Aerial crown-view tile of a tropical tree (Barro Colorado Island, Panama), acquired 20240611:
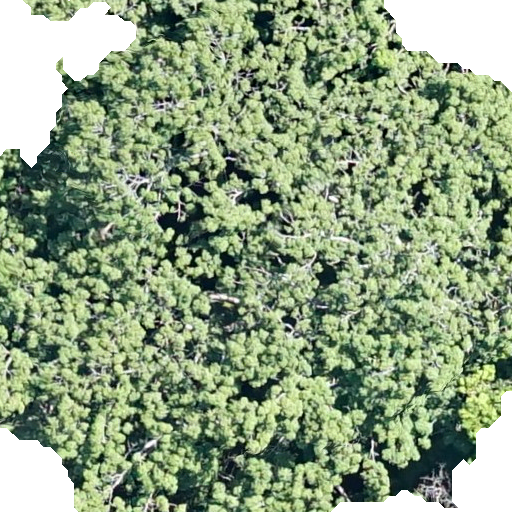
Species: Ceiba pentandra
GBIF accepted scientific name: Ceiba pentandra
Crown area: 429.048 m²